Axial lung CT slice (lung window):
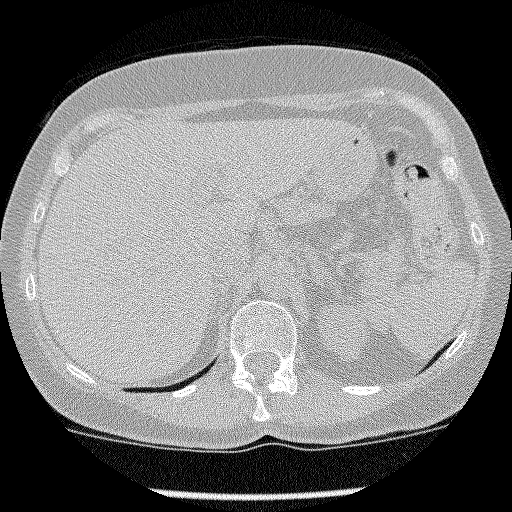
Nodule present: no